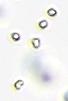
Label: Phaeocystis